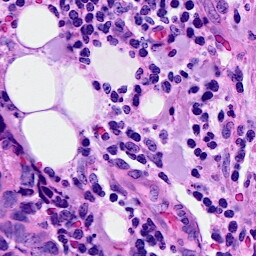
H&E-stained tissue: Breast